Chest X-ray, PA view. Patient: 61 years old, sex F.
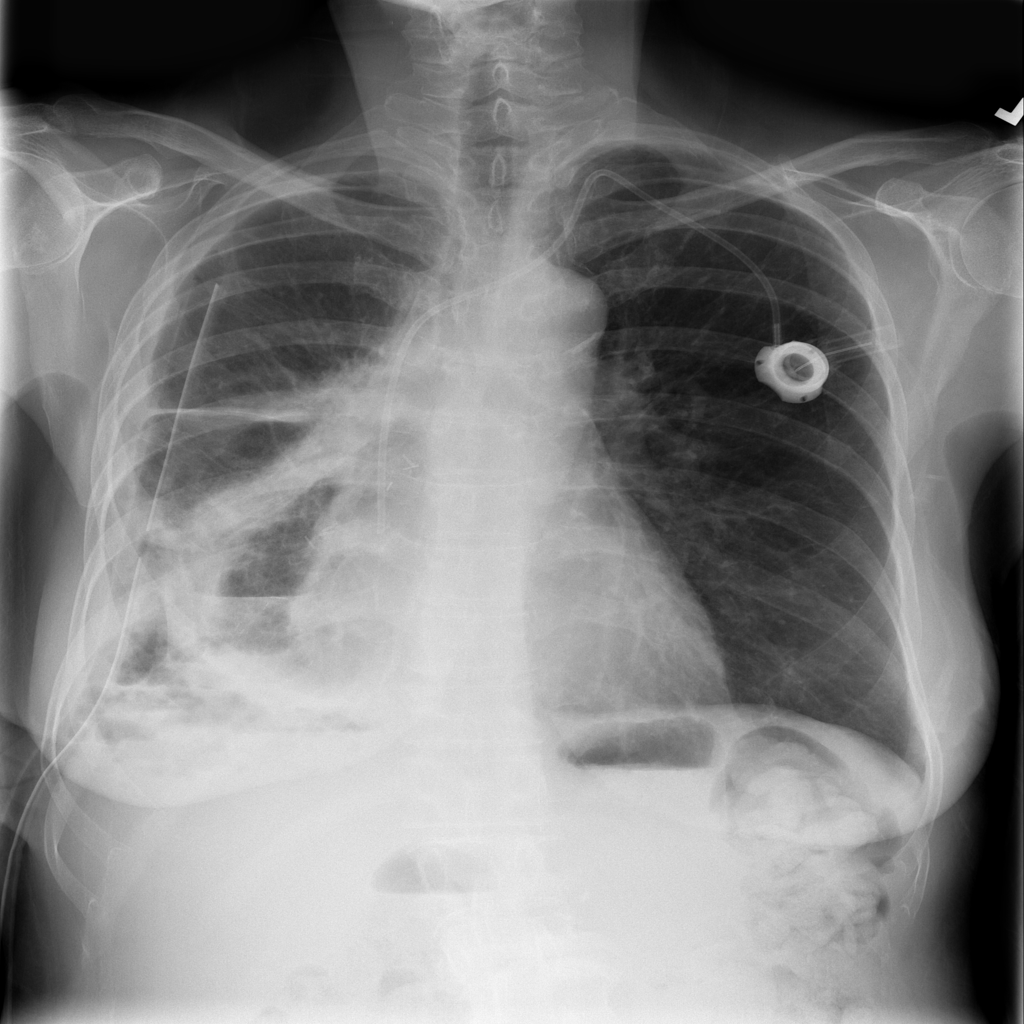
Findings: No Finding